【题型】填空题　【知识点】平面几何　【难度】easy
如图, 在梯形 $ABCD$ 中, $AD // BC$, 点 $E, F$ 分别在边 $AB, DC$ 上, 且满足 $EF // BC$, 如果 $CF = 2$, $BE : EA = 1:2$, 那么 $DC = \underline{\quad }$

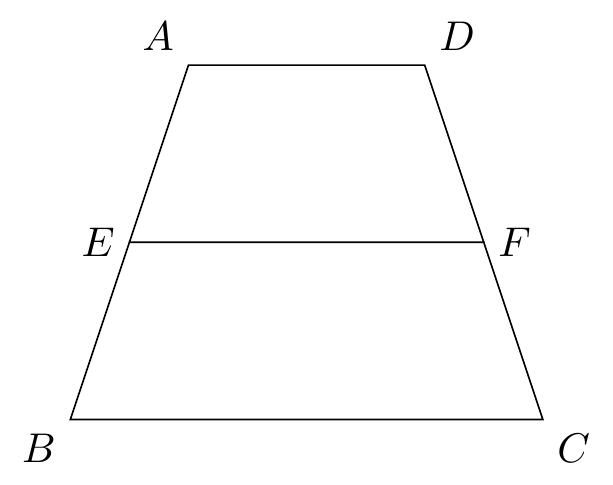
【解答】
解：梯形 $ABCD$ 中, $AD // BC$

$\therefore AD // BC // EF$

$\because BE : EA = 1:2$

$\therefore FC : FD = 1:2$

$\because CF = 2$

$\therefore DF = 4$, 则 $CD = CF + DF = 2 + 4 = 6$

故答案为：6。